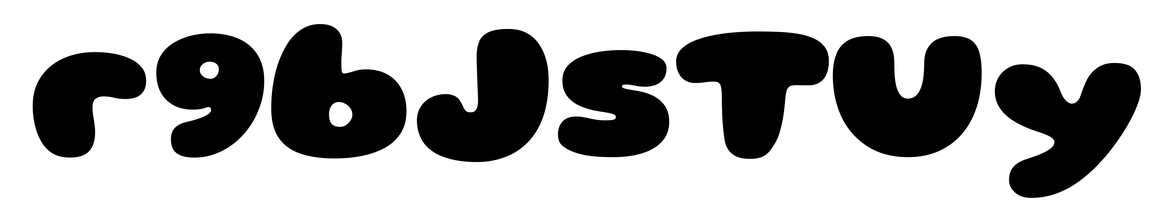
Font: Gluten_Black